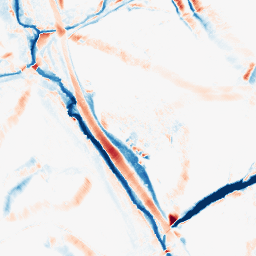
Category: morphological
Decomposition family: morphological_diamond
Decomposition parameters: operation: average
radius: 10
Upsampling method: bicubic
Upsampling parameters: scale: 8
Upsampling scale: 8